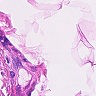
Metastatic tissue present: no